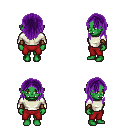
a pixel art fantasy rpg character, female body template, orc, green skin, white long-sleeve shirt, red pants, purple long hairstyle, cloth bracers, four views (front, back, left, right), 2x2 character sprite sheet, small pixel art, hard edges, no anti-aliasing